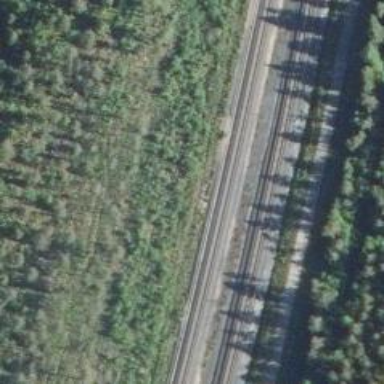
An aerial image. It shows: Railway with continuous electrified contact line.